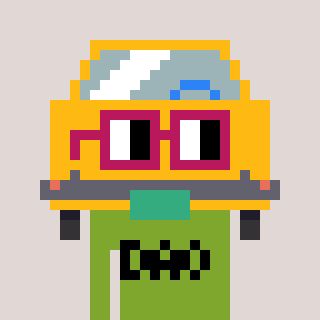
a pixel art character with square dark red glasses, a taxi-shaped head and a slimegreen-colored body on a warm background